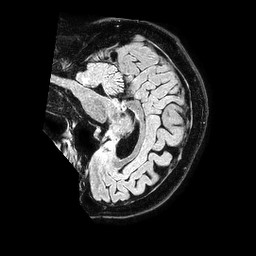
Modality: FLAIR
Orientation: sagittal
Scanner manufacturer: philips
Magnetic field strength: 1.5 T
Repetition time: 4.8 s
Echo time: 0.3 s